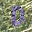
Label: 0